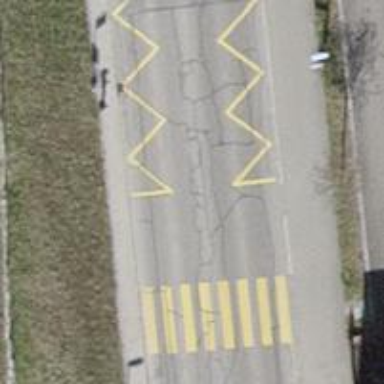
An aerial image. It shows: Bus stop with stop position for public transport.